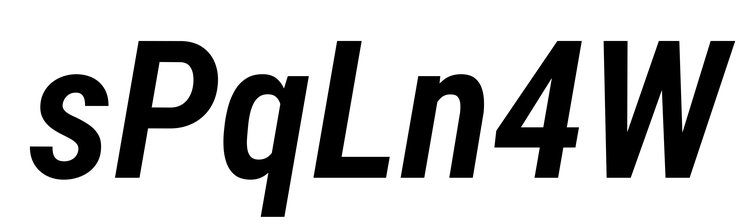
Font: Roboto-Italic_Condensed_SemiBold_Italic